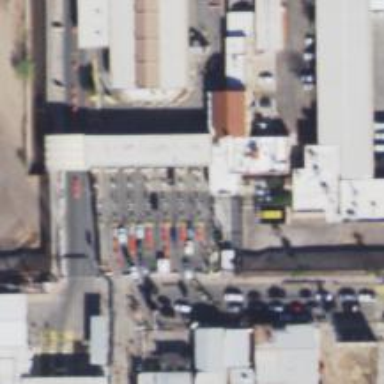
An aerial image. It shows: Building serving as border control checkpoint.